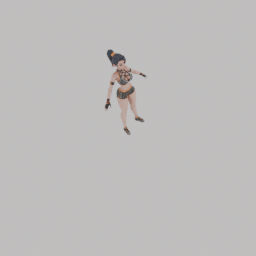
Label: people